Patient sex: F
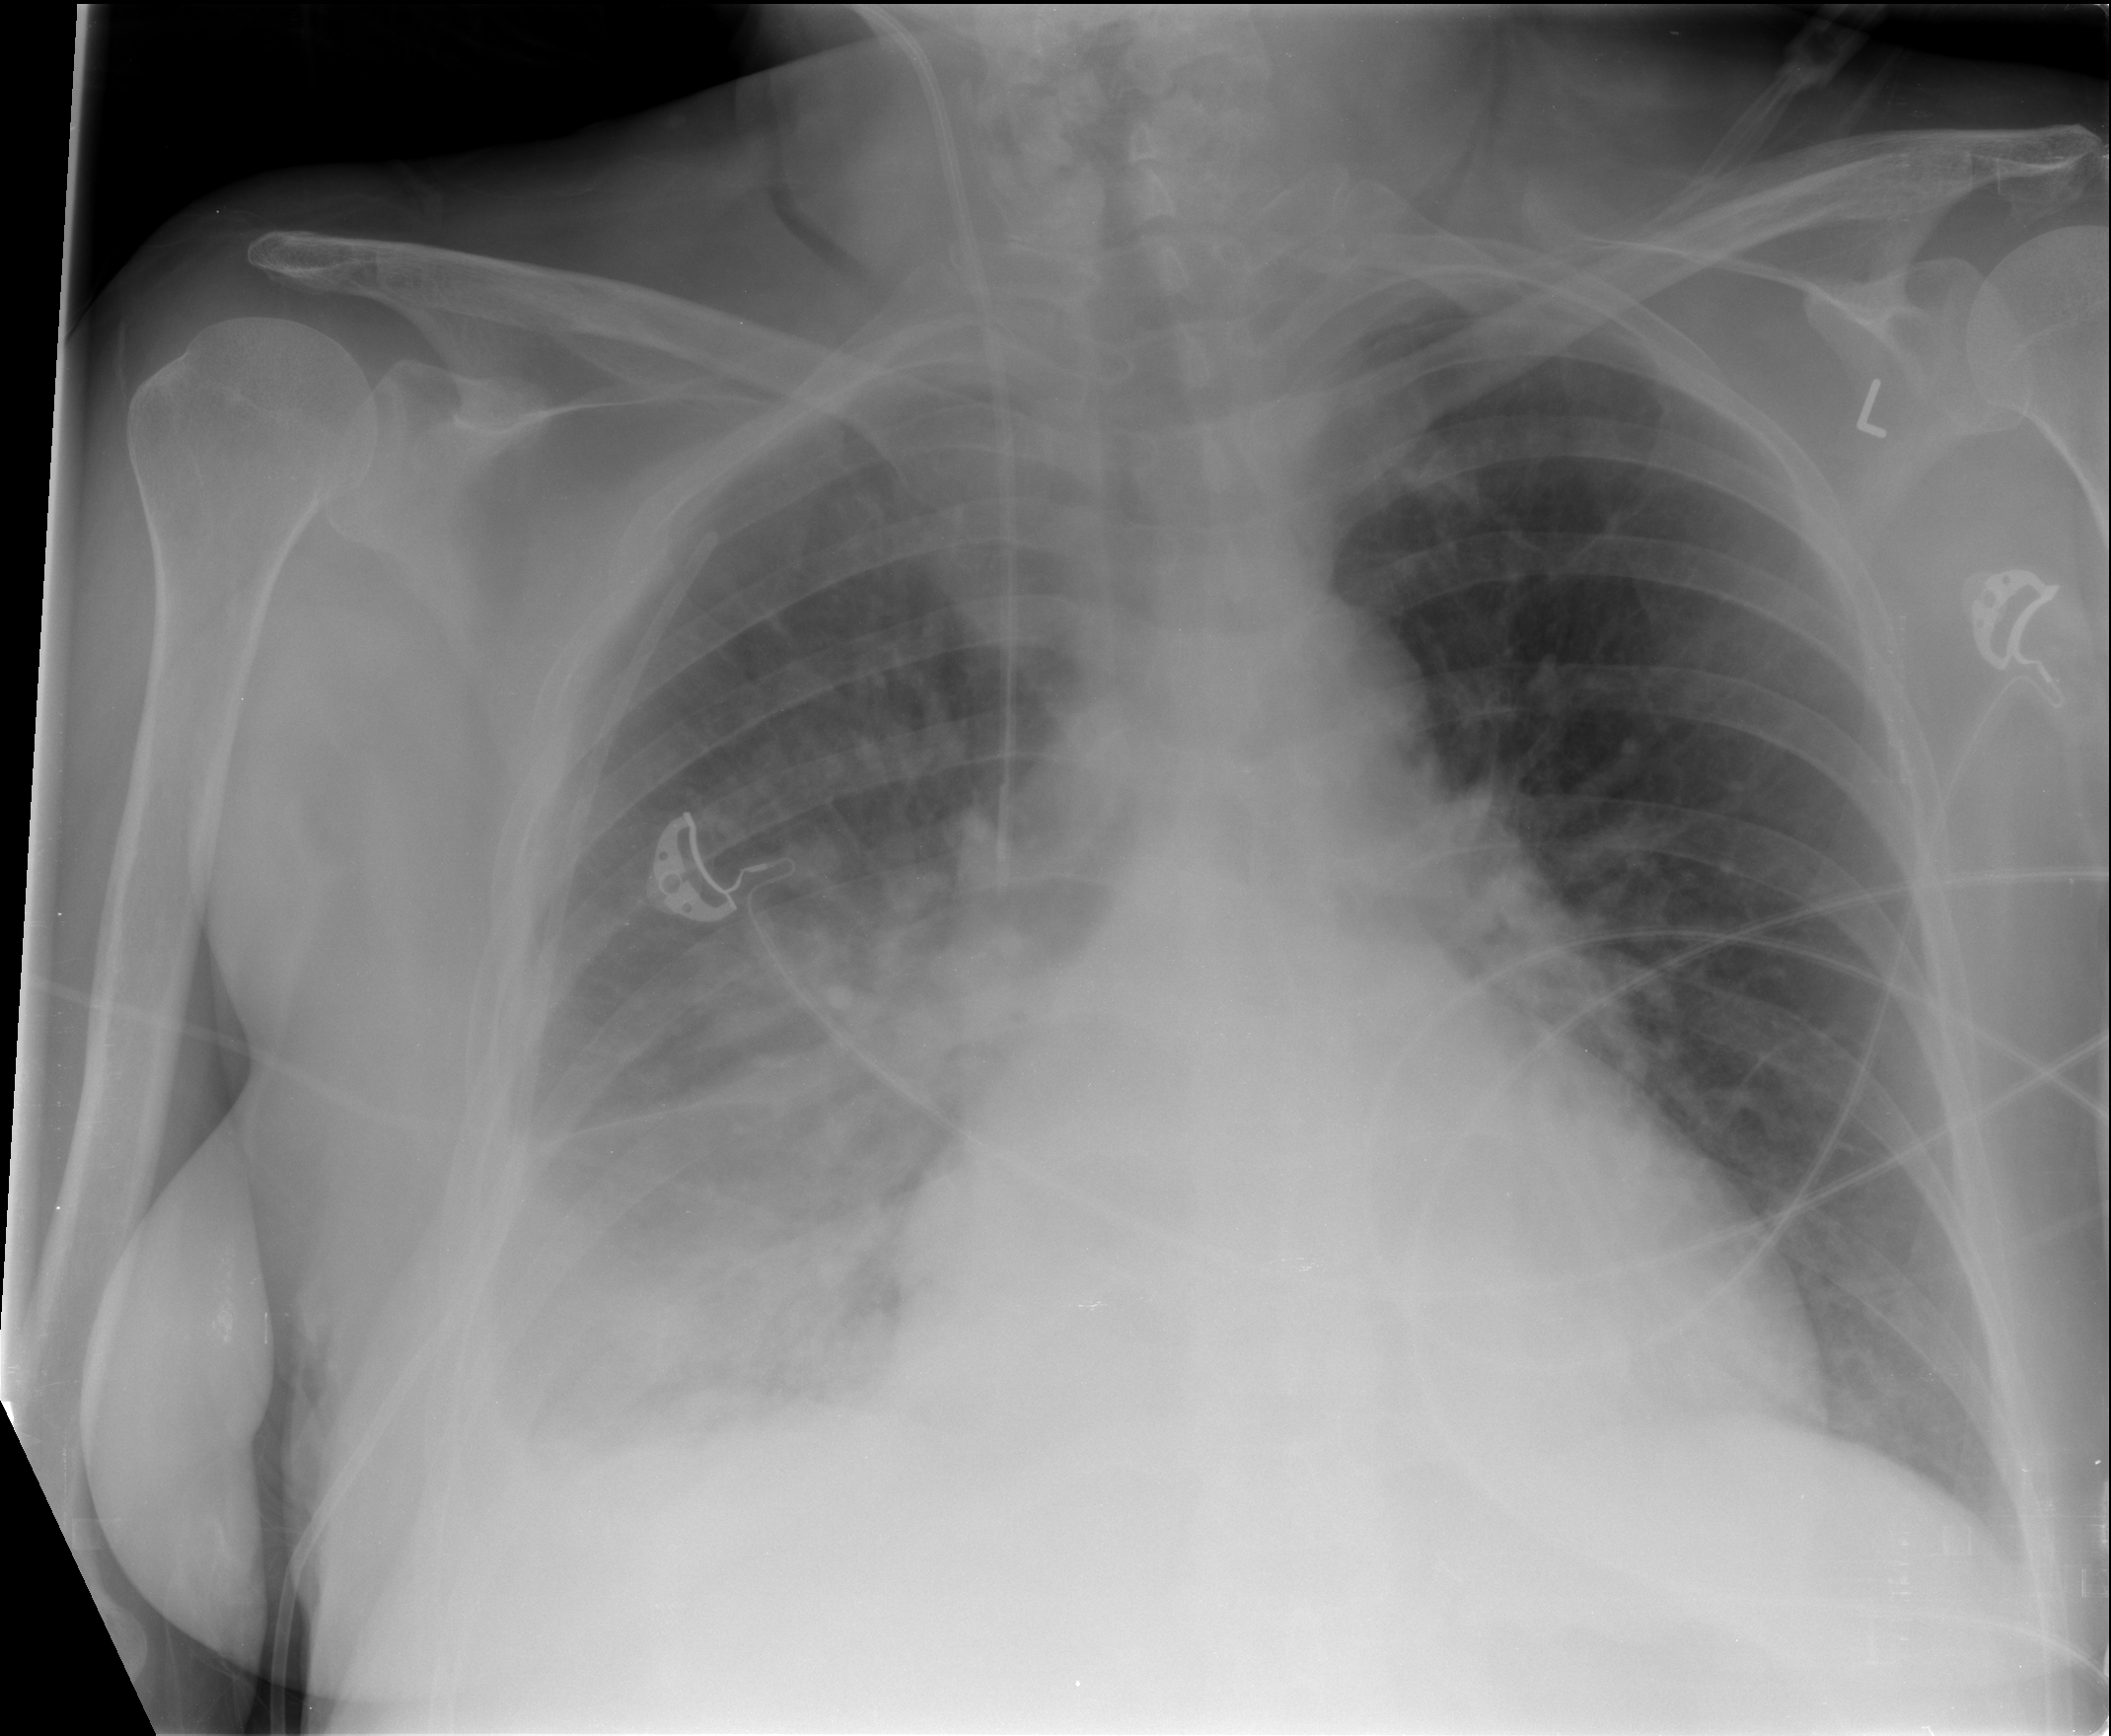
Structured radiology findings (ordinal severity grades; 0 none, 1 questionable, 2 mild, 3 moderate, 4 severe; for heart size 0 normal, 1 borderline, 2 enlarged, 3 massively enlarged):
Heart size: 1
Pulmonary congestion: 2
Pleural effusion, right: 2
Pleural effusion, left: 0
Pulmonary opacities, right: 2
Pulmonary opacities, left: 0
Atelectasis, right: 2
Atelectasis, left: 0